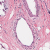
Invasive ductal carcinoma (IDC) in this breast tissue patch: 0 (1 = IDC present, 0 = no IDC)